Field crop: tomato
Growth stage: 1
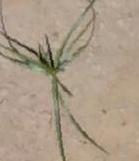
Species: cyperus